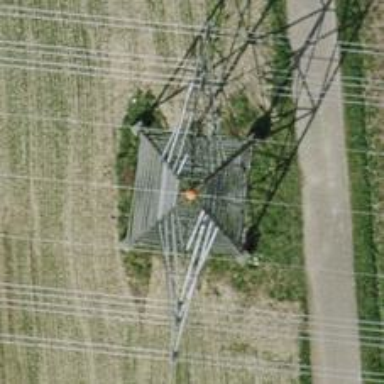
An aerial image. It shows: Towering power structure.